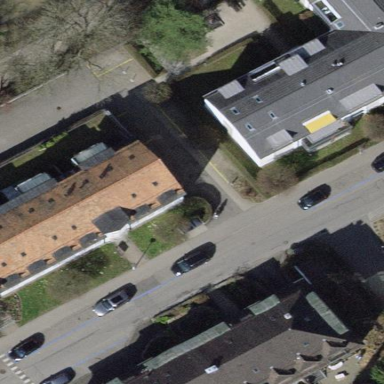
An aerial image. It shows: Apartments housed in building with gambrel roof.